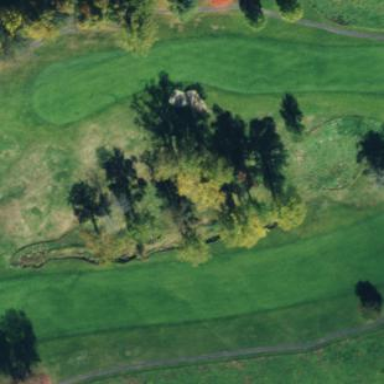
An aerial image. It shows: Golf fairway surrounded by grass.